Question: i am using this css code for hover color for the text area and inputs it works fine in all browsers except IE its show like the image below. How to set the radio button background only to transparent.

my css code:
'''
input:focus, input:hover, textarea:focus, textarea:hover {
border: 0 none;
background: blue;
}
'''
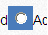
Answer: Since you're styling 'input' directly, radiobuttons and checkboxes will also be targeted. An easy way to avoid that is to use the ':not()' selector like so: 'input:not([type=radio]):not([type=checkbox]):not([type=submit]):not([type=image]):not([type=button]):focus'. Note that this doesn't work in IE<8(?) though.